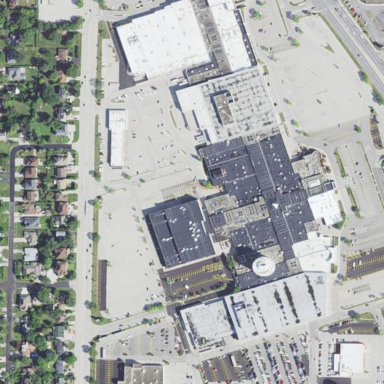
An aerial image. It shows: Retail building that is part of mall.